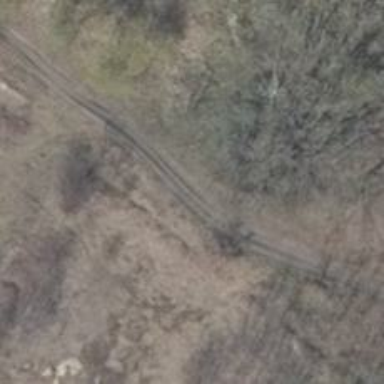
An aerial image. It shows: Sandy track with grade4 tracktype.